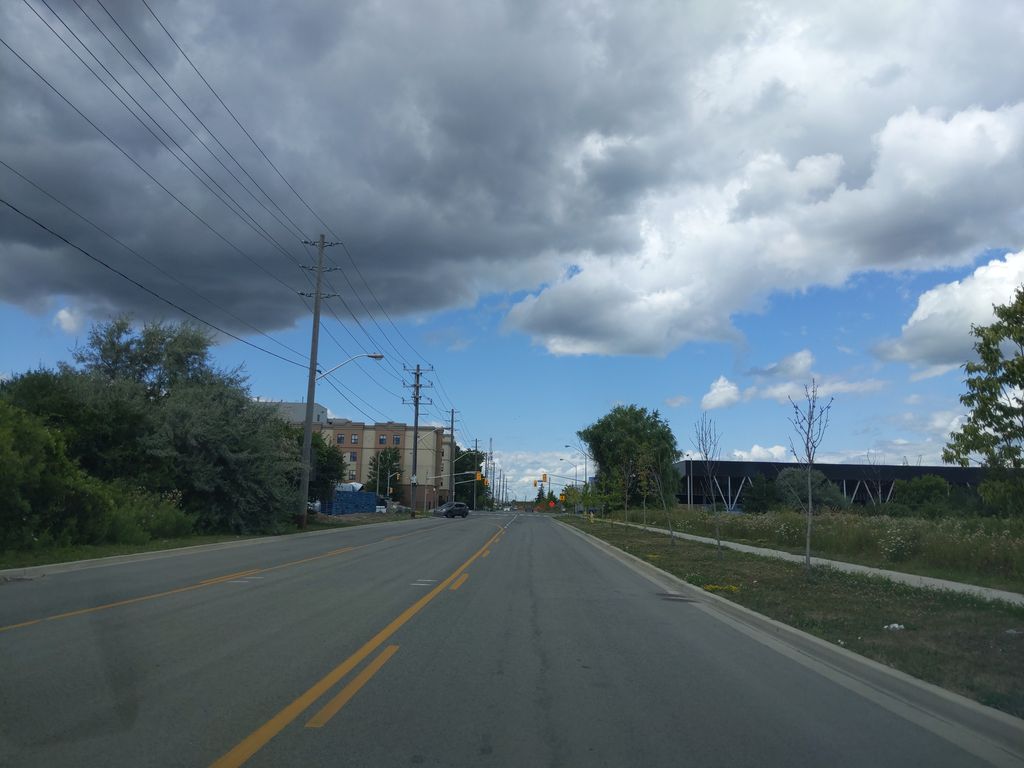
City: toronto